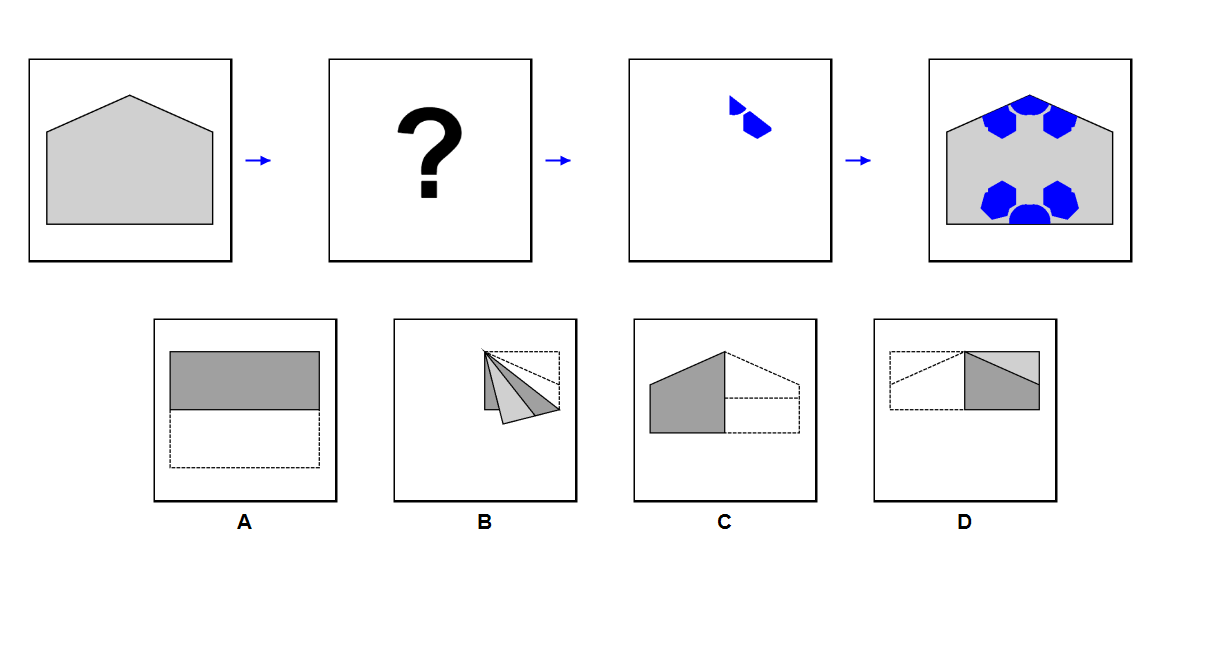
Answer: C